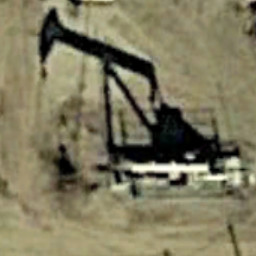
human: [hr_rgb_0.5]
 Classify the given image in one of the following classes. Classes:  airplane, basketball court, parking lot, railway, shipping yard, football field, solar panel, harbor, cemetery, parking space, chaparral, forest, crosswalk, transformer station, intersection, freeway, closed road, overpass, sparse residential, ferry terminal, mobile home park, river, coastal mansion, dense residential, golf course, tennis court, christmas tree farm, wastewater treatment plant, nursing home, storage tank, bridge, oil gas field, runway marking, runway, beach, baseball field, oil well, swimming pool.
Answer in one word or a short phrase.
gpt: oil well